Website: lowes
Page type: billing-address
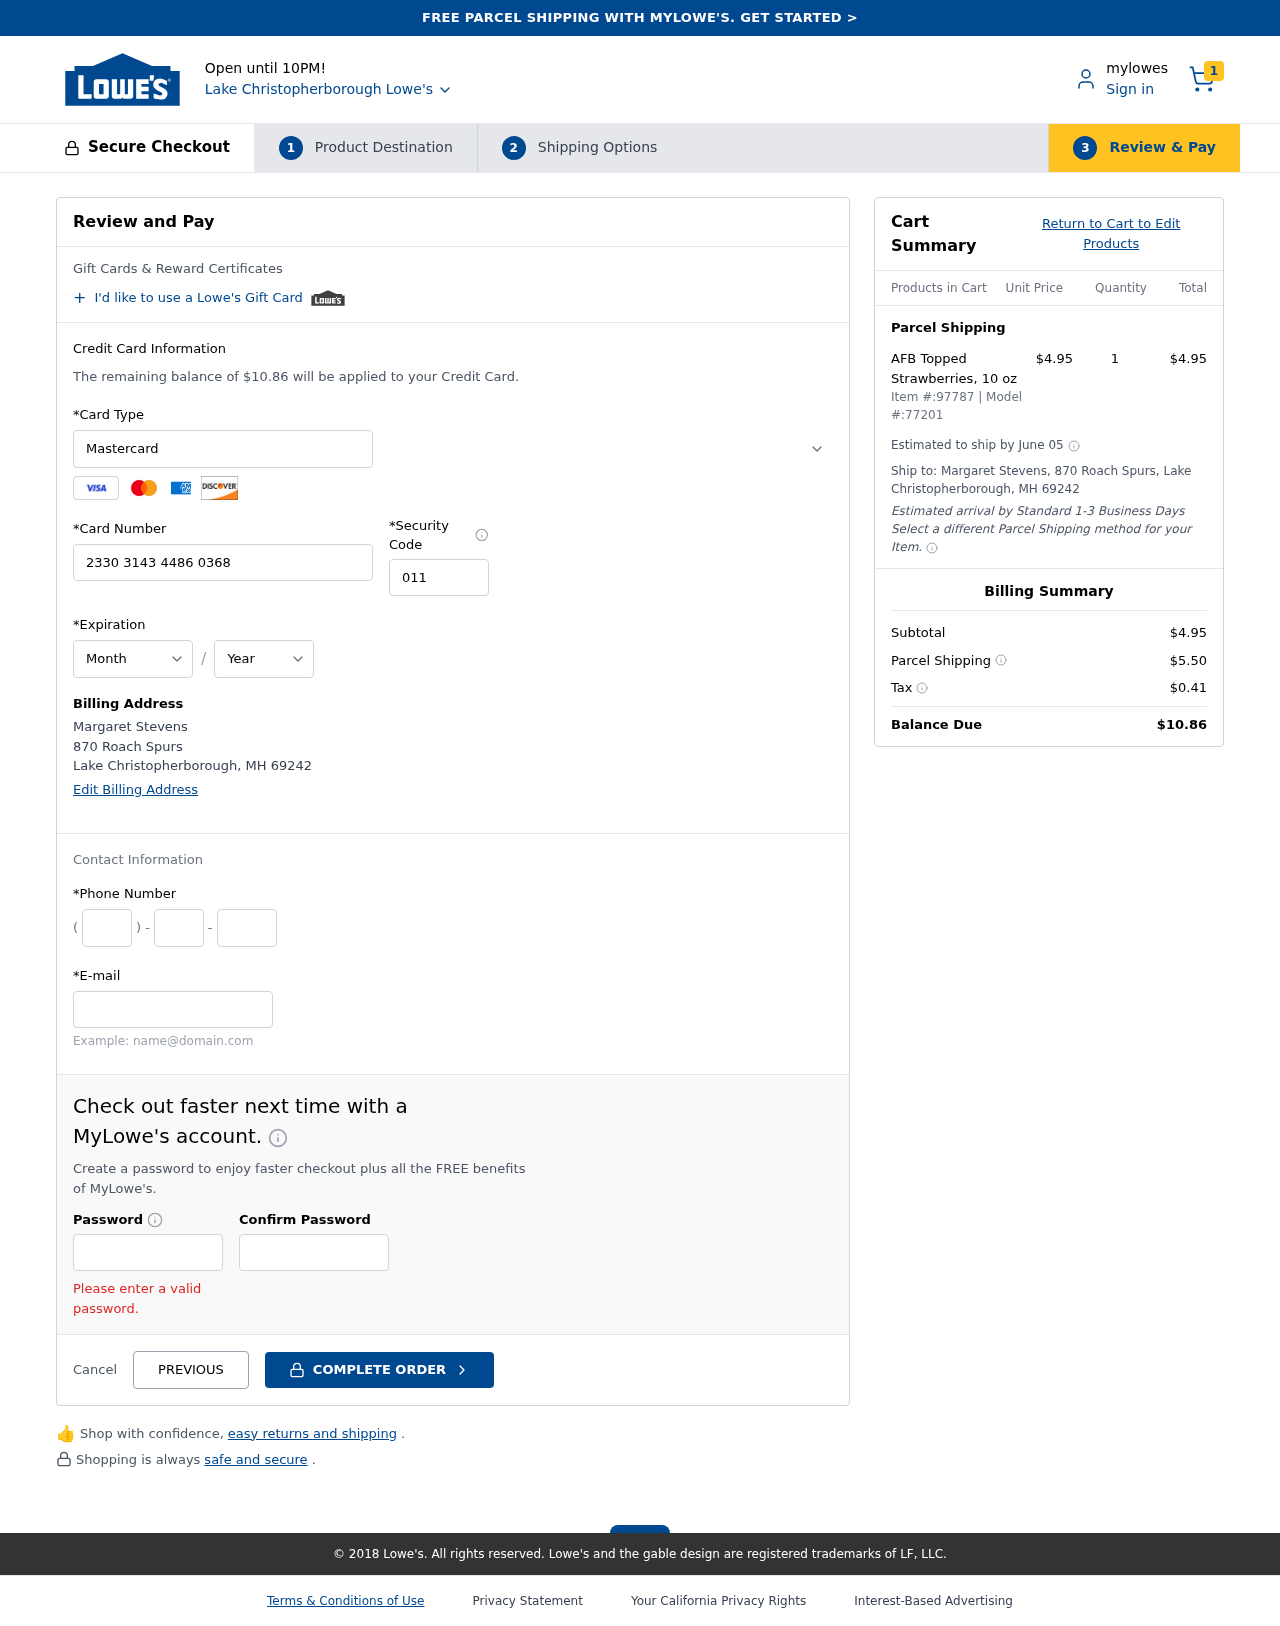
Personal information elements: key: PII_CARD_CVV
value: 011
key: PII_CARD_EXPIRY_MONTH
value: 10
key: PII_CARD_EXPIRY_YEAR
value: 28
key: PII_CARD_NUMBER
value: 2330 3143 4486 0368
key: PII_CARD_TYPE
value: Mastercard
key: PII_CITY
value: Lake Christopherborough
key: PII_CITY_STATE_ZIP
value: Lake Christopherborough, MH 69242
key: PII_EMAIL
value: margaret_stevens@yahoo.com
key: PII_FULLNAME
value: Margaret Stevens
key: PII_PHONE_AREA
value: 935
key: PII_PHONE_PREFIX
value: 810
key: PII_PHONE_SUFFIX
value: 8511
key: PII_STREET
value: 870 Roach Spurs
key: PII_FULLNAME2
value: Margaret Stevens
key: PII_STREET2
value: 870 Roach Spurs
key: PII_CITY_STATE_ZIP2
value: Lake Christopherborough, MH 69242
Product elements: key: PRODUCT1_NAME
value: AFB Topped Strawberries, 10 oz
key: PRODUCT1_PRICE
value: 4.95
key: PRODUCT1_QUANTITY
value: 1
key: PRODUCT_ITEM_NUMBER
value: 97787
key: PRODUCT_MODEL_NUMBER
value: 77201
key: PRODUCT1_LINE_TOTAL
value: $4.95
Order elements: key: ORDER_NUM_ITEMS
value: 1
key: ORDER_TOTAL
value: $10.86
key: ORDER_SHIPPING_DATE
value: June 05
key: ORDER_SUBTOTAL
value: $4.95
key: ORDER_SHIPPING_COST
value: $5.50
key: ORDER_TAX
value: $0.41